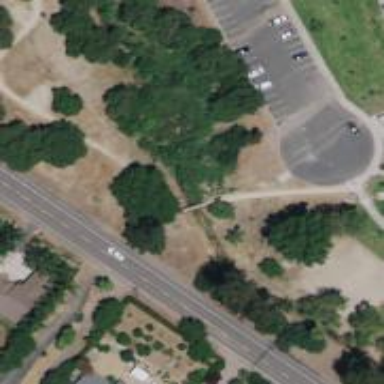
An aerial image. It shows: Path.